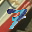
Label: 7